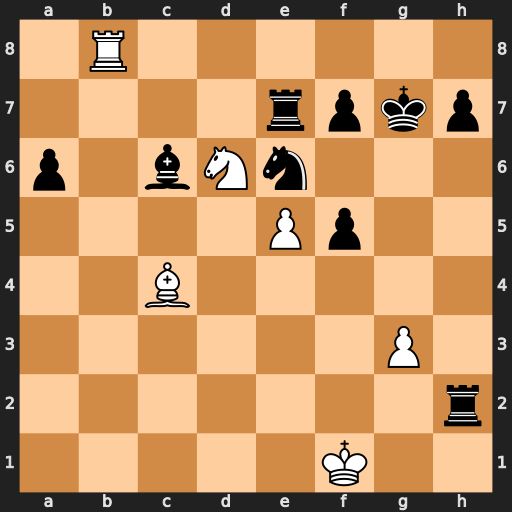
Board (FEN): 1R6/4rpkp/p1bNn3/4Pp2/2B5/6P1/7r/5K2
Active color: w
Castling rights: -
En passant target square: -
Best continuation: Nxf5+ Kg6 Nxe7+